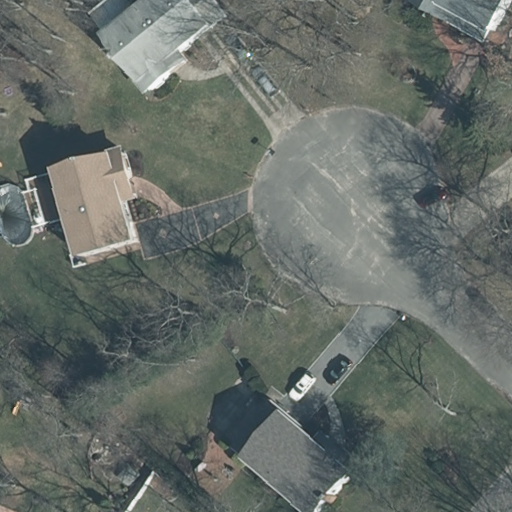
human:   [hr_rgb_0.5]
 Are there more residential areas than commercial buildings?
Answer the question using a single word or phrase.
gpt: yes

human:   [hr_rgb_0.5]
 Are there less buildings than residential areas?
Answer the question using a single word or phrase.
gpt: no

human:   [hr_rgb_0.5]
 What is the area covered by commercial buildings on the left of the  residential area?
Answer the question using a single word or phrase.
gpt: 0m2

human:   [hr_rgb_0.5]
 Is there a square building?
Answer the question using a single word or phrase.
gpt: no

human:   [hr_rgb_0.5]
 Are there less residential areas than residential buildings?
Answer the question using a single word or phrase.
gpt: yes

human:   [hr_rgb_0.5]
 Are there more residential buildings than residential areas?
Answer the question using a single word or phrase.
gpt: yes

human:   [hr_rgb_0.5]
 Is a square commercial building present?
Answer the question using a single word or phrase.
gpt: no

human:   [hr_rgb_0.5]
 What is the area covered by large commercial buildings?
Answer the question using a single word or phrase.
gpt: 0m2

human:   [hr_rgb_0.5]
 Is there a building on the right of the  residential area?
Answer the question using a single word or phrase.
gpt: no

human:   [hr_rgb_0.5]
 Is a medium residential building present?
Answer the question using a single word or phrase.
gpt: yes

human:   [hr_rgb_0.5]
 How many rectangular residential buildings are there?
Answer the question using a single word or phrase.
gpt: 1

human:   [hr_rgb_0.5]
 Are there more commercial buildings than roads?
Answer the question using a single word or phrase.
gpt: no

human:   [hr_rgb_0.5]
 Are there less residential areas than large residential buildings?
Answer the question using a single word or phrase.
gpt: no

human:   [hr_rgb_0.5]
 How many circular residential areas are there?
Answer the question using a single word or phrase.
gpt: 0

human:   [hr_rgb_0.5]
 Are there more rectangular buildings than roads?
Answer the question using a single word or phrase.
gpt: no

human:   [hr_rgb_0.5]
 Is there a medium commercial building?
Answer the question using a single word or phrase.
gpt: no

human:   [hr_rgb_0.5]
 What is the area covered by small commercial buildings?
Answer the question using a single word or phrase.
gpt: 0m2

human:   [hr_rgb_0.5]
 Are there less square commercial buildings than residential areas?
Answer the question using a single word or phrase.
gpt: yes

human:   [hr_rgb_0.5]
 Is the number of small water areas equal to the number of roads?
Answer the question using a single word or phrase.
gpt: no

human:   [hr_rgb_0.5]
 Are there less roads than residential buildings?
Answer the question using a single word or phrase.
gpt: yes

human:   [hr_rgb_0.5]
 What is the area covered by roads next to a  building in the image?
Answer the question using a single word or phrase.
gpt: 0m2

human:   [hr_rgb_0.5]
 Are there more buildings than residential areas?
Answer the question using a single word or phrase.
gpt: yes

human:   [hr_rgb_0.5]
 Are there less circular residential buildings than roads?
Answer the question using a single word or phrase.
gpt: yes

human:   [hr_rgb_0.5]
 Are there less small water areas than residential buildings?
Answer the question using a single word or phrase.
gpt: yes

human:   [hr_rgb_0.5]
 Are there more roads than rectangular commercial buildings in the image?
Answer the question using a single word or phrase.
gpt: yes

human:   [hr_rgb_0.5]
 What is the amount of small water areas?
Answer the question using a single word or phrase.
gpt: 0

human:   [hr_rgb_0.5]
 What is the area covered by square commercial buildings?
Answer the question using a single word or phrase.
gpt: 0m2

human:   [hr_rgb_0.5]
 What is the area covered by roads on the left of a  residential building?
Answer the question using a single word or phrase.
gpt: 0m2

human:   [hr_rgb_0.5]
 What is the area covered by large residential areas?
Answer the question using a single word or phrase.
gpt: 10632m2

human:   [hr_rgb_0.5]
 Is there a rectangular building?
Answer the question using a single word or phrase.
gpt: yes

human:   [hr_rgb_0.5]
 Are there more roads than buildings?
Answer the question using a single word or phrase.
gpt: no

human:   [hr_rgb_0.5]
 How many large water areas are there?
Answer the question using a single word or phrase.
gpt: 0

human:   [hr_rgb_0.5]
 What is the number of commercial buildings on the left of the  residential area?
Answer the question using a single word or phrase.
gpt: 0

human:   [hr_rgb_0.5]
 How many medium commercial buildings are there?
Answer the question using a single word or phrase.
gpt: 0

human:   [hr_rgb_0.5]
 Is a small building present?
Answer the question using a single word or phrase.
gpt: yes

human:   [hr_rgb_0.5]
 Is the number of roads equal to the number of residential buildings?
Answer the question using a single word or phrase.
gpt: no